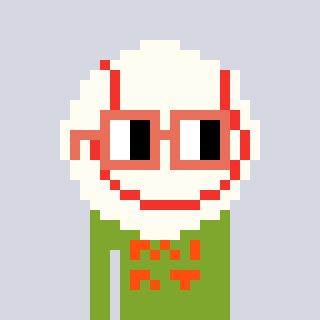
a pixel art character with square orange glasses, a baseball ball-shaped head and a slimegreen-colored body on a cool background